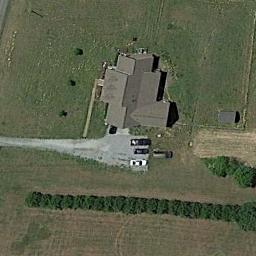
Label: residential